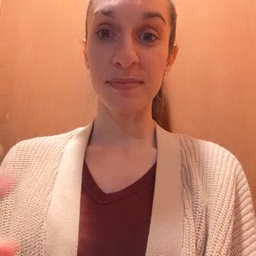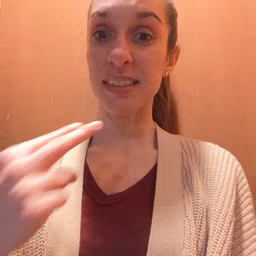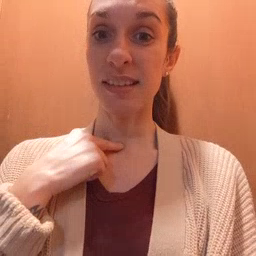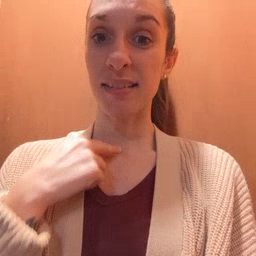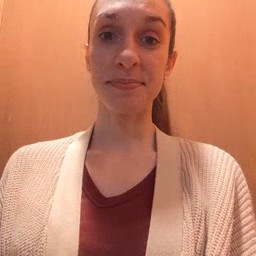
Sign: stuck